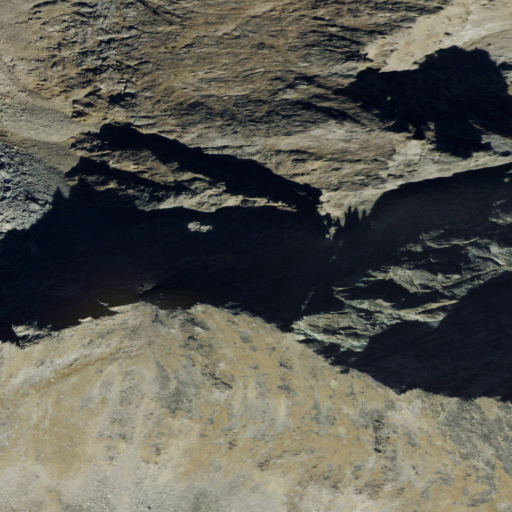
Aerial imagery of mountain in Montana named Dutchman Peak containing grassland, barren land, shrub, and evergreen forest